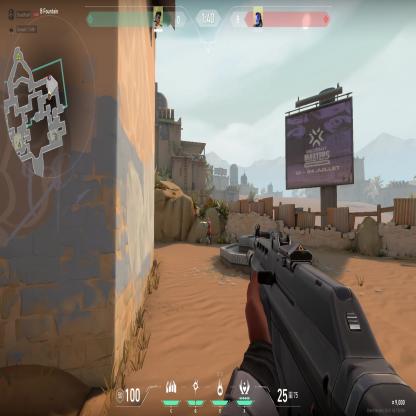
Label: enemy